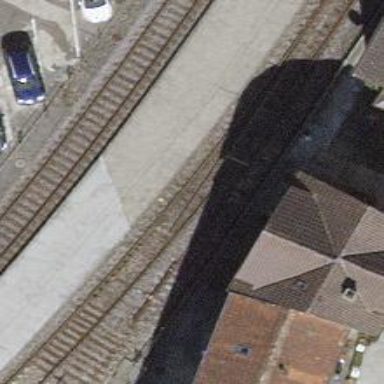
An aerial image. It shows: Railway stop with public transport stop position.